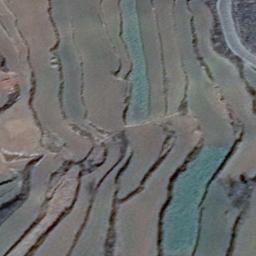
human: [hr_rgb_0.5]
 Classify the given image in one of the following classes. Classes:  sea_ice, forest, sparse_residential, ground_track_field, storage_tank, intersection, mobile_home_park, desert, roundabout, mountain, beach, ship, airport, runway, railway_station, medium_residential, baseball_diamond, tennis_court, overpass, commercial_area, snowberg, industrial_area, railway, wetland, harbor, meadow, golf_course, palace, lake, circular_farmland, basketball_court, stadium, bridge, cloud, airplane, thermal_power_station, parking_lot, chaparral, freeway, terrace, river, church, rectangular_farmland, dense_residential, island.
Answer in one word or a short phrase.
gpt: terrace